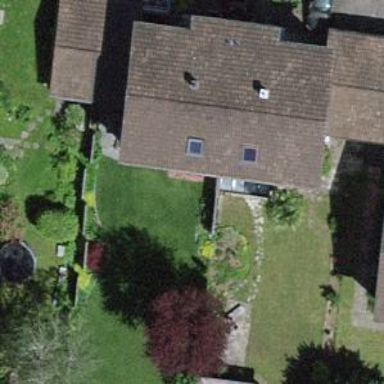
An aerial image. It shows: Semidetached house.